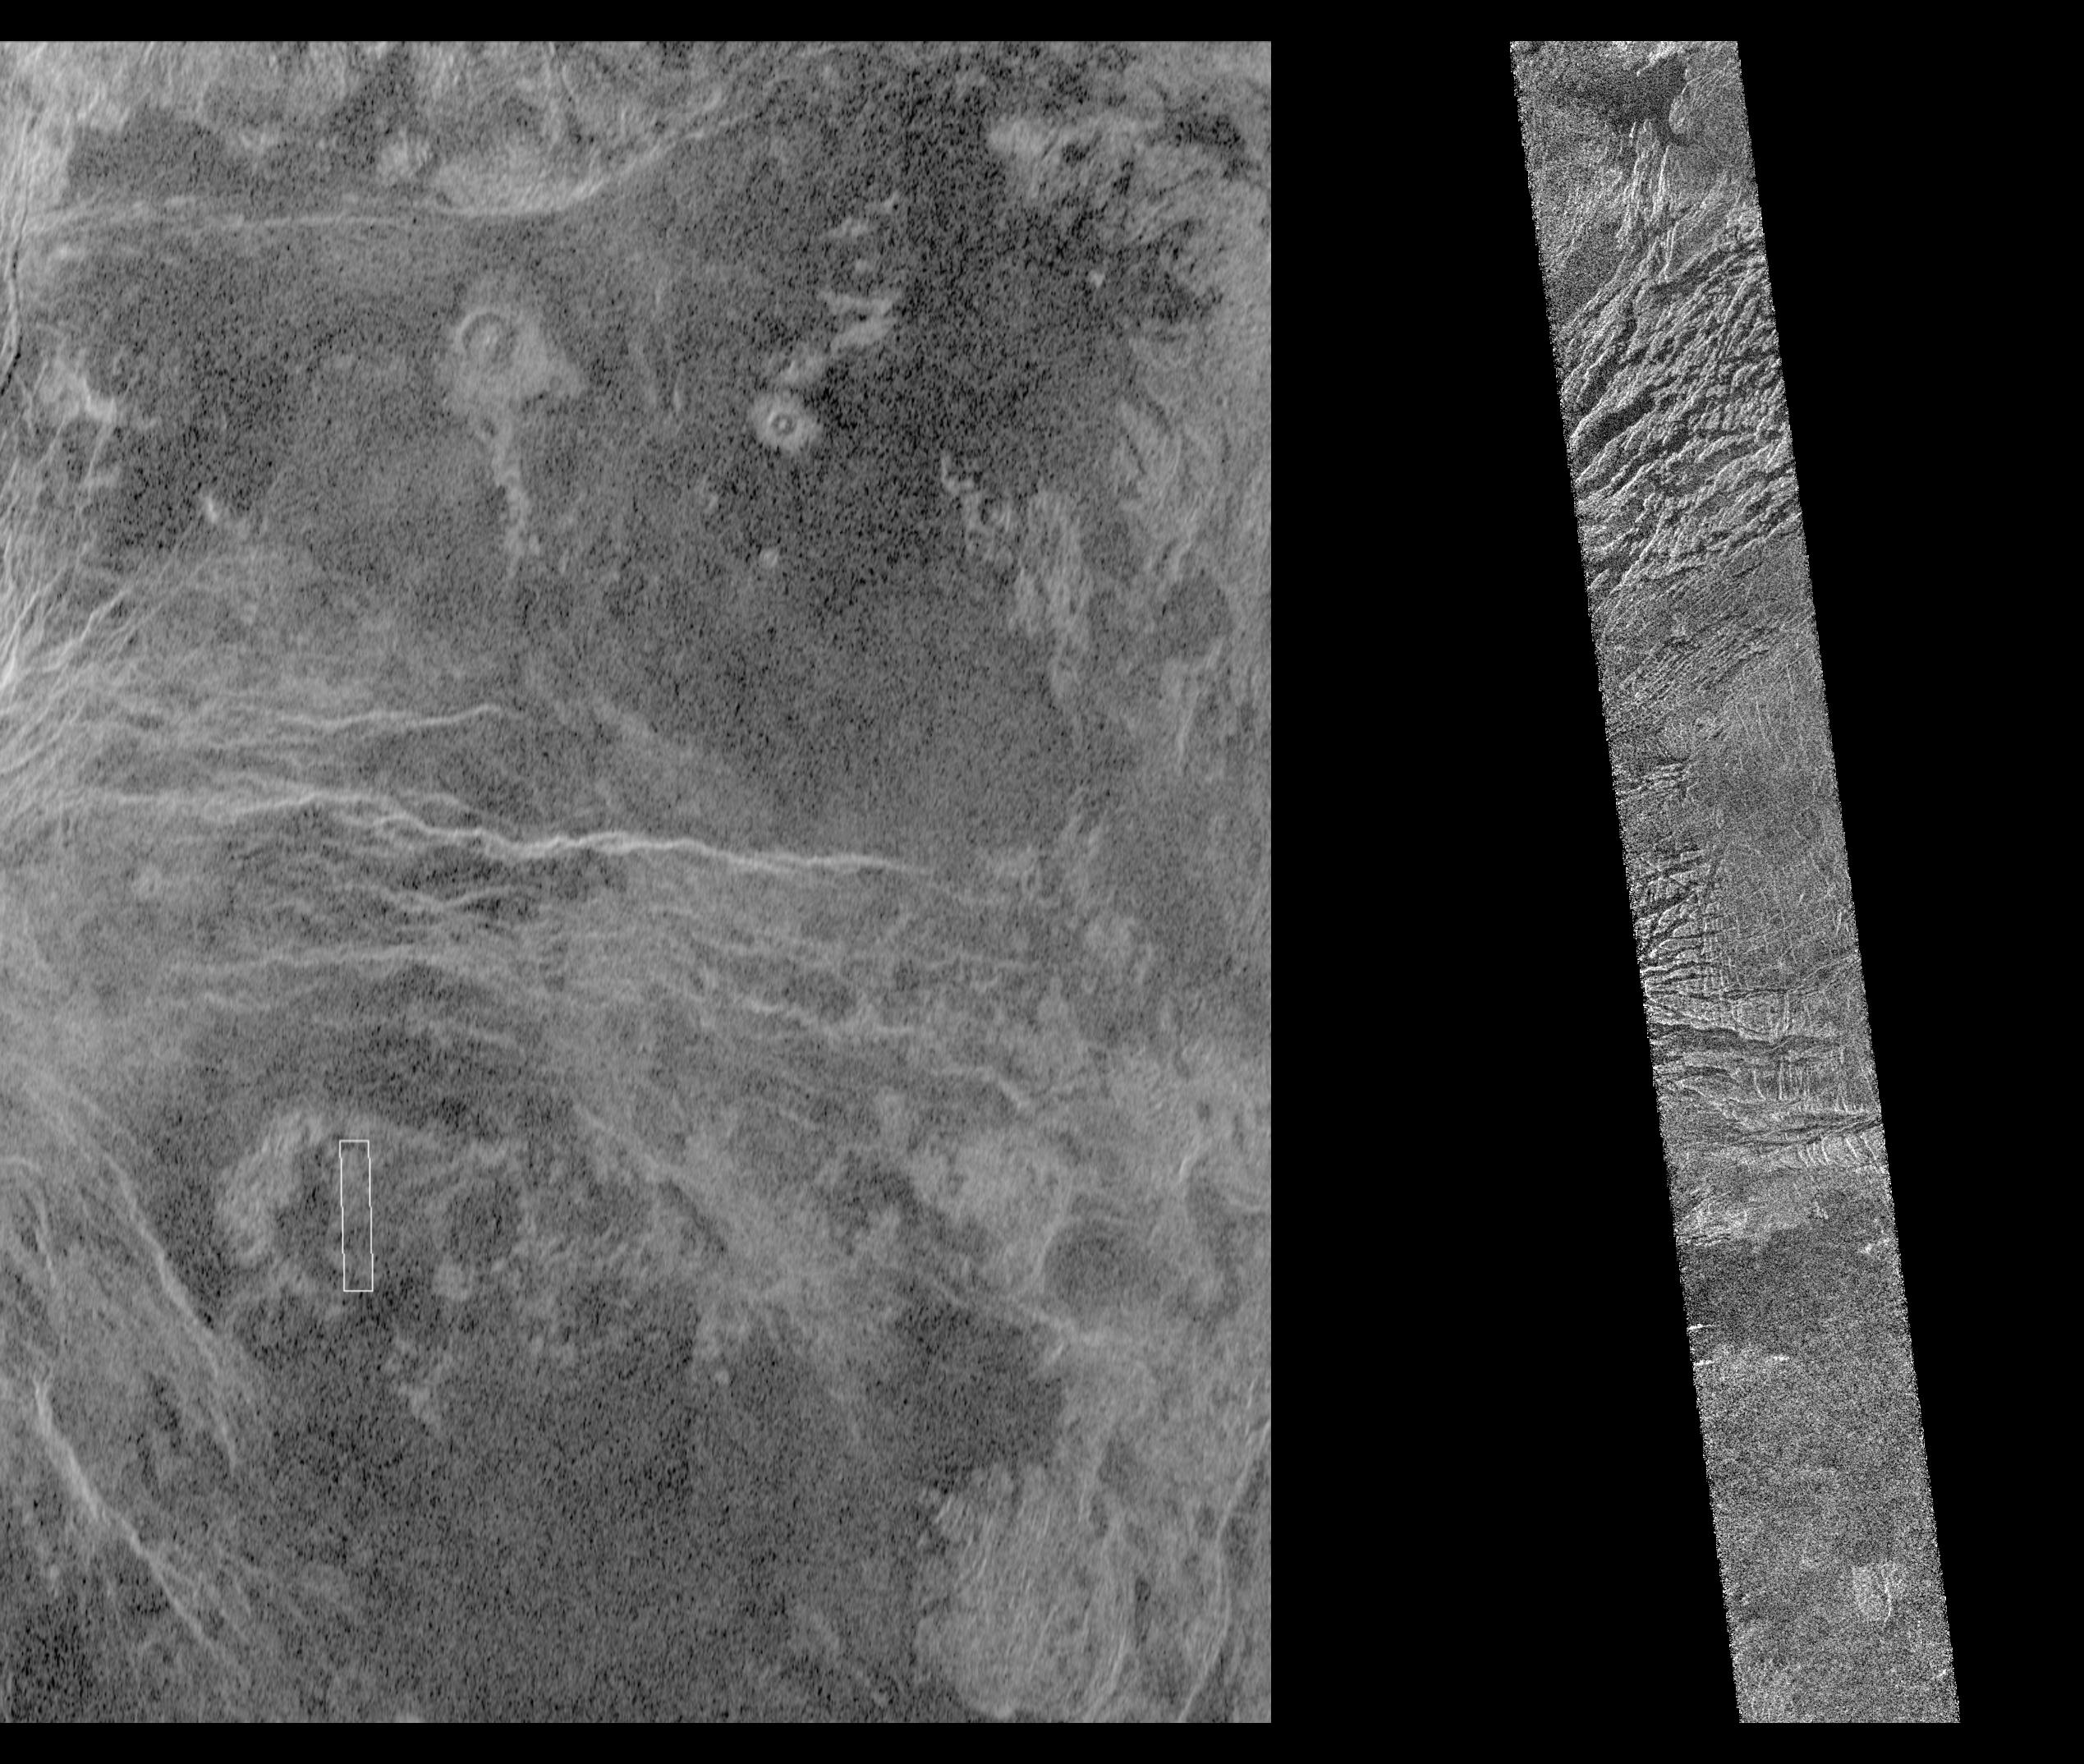
Venus - Magellan and Arecibo Comparison Venus, Magellan